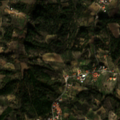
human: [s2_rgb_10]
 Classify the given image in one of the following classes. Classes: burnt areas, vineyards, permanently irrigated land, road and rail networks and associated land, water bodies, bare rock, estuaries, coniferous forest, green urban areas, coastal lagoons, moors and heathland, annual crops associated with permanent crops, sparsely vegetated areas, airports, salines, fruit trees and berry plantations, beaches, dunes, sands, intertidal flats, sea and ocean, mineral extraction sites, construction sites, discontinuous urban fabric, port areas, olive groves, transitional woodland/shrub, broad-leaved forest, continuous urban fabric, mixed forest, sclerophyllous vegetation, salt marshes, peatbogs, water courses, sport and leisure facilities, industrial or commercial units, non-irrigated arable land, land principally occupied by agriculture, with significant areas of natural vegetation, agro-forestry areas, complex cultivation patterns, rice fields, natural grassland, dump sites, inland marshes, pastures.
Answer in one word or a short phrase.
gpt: olive groves, annual crops associated with permanent crops, land principally occupied by agriculture, with significant areas of natural vegetation, coniferous forest